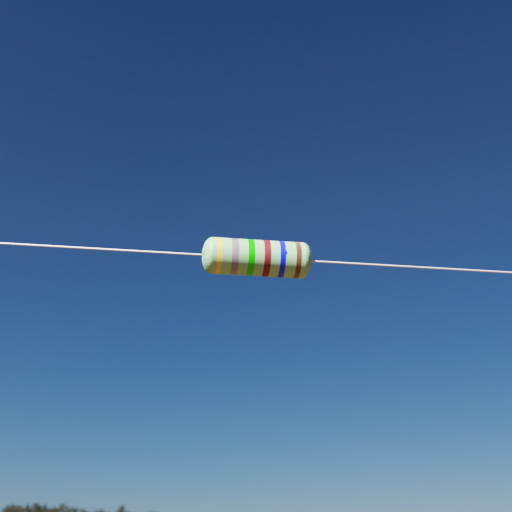
Resistor colour bands (in order): gold, gray, green, brown, blue, brown